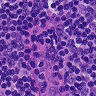
Metastatic tissue present: no